六年级 · 组合数学
 如图，任意转动转盘两次，回答下列问题。

（1）指针两次指向的数的和大于 6 的可能性大还是小于 6 的可能性大?

（2）指针两次指向的数的积是奇数的可能性大还是偶数的可能性大?
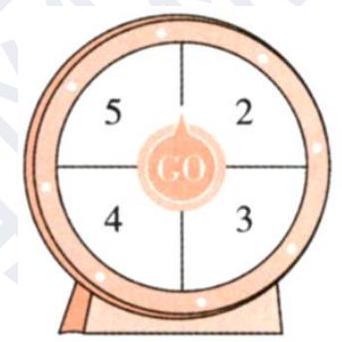
答案: （1）大于 6；（2）偶数